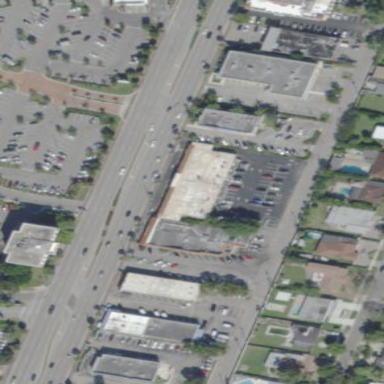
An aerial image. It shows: Building.